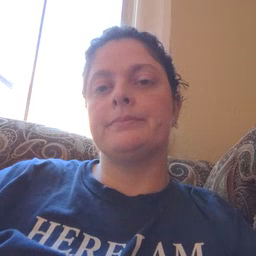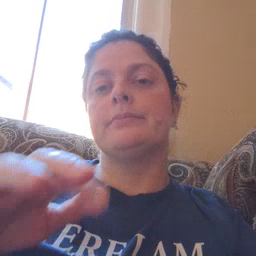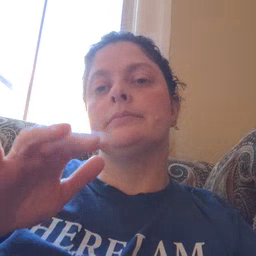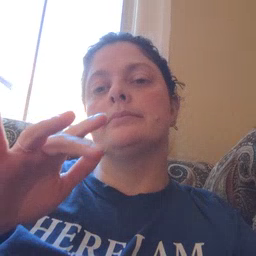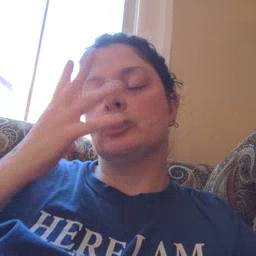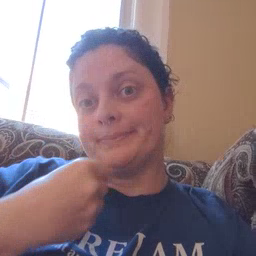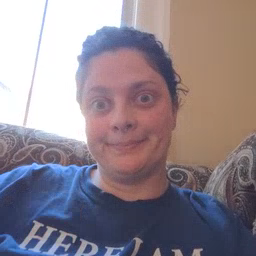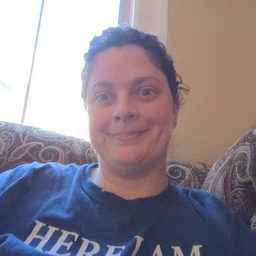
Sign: pretty